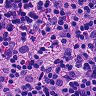
Metastatic tissue present: no